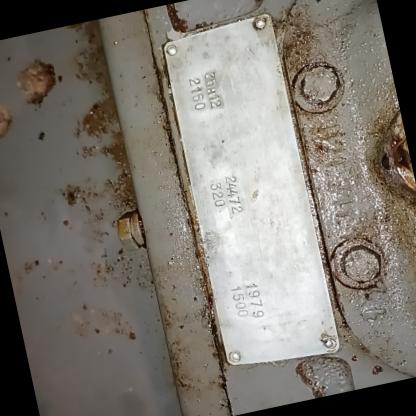
Klasa: tabliczka-znamionowa